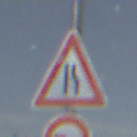
Verkehrszeichen: EinseitigVerengteFahrbahnRechts
Zusatzzeichen unten: UeberholverbotKraftfahrzeuge
Umgebung: Outdoor, Nature
Tageszeit: Night
Wetter: Clear
Licht: Natural
Jahreszeit: NotSpecified
Kontrast: HighContrast